Aerial crown-view tile of a tropical tree (Barro Colorado Island, Panama), acquired 20250414:
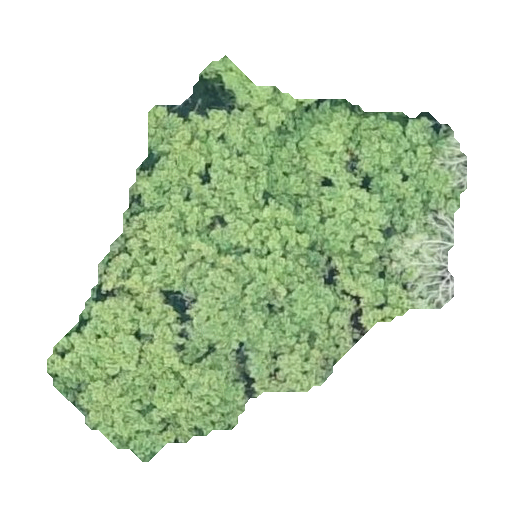
Species: Apeiba membranacea
GBIF accepted scientific name: Apeiba membranacea
Crown area: 149.332 m²